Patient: sex M, age 74
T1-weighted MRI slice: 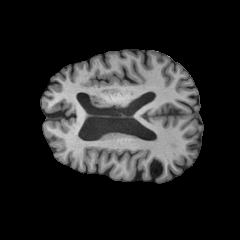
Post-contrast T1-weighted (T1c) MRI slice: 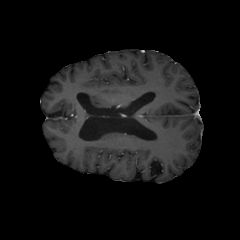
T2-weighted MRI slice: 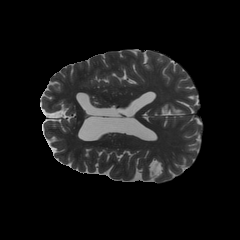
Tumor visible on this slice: no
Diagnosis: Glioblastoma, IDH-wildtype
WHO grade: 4